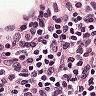
Metastatic tissue present: no